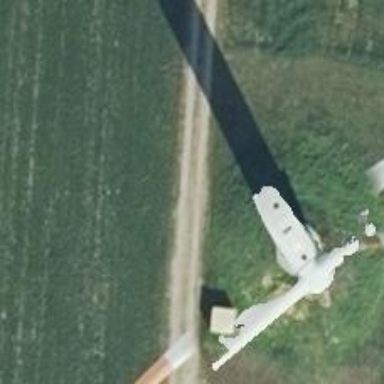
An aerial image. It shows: Wind power generator utilizing wind turbines.